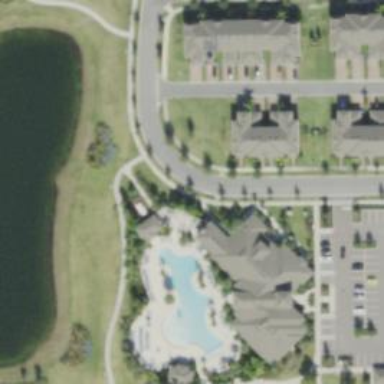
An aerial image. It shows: Footway leading to community center or club house.